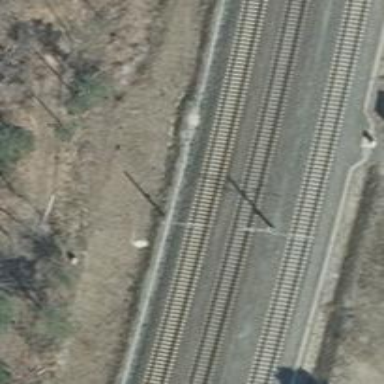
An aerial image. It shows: Railway milestone with catenary mast.